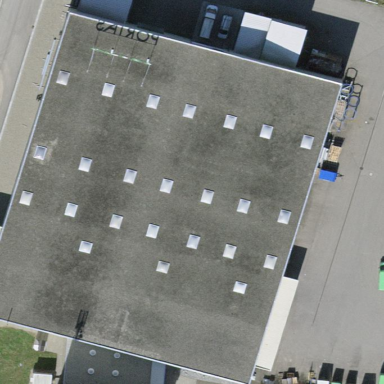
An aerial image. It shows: Industrial building.